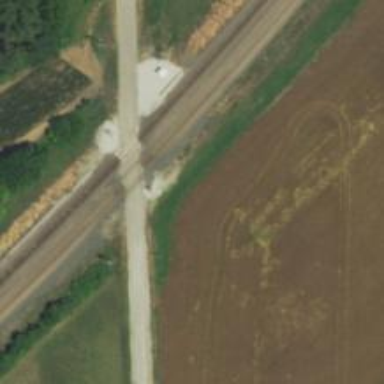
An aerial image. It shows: Railway level crossing.